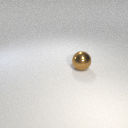
large brown metal sphere